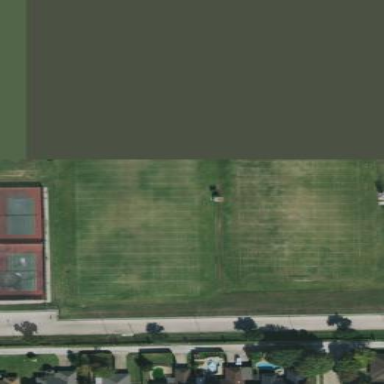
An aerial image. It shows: Pitch for American football.